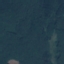
Land use / land cover: Forest